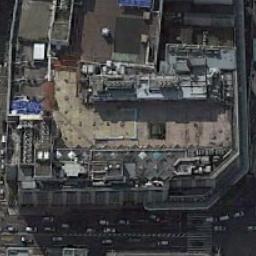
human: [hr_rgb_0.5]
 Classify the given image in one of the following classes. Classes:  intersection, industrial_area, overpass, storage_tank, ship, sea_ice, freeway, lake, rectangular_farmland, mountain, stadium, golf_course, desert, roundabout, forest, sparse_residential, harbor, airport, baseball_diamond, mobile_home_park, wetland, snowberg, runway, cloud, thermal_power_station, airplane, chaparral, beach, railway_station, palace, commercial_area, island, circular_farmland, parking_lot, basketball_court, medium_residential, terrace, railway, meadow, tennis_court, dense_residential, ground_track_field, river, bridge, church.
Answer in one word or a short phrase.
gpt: commercial_area